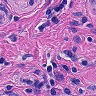
Metastatic tissue present: yes